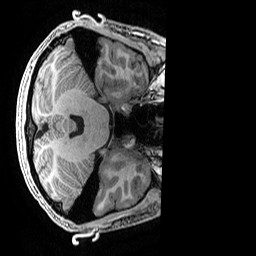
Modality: T1w
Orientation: axial
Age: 21
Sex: female
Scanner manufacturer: ge
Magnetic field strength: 3 T
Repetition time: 0.007 s
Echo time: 0.00342 s